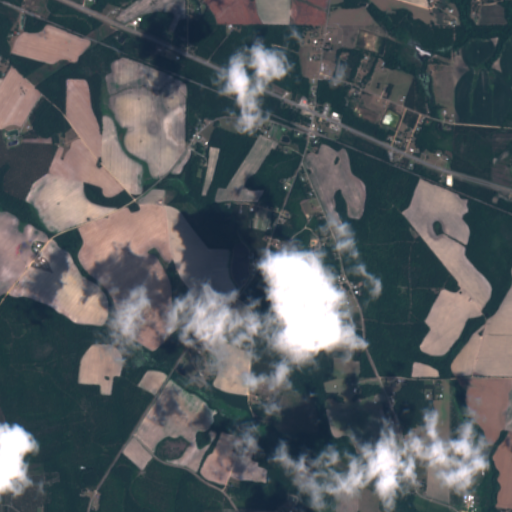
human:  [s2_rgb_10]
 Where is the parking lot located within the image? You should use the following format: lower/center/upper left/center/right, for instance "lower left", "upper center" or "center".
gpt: The parking lot is located in the upper right of the image.
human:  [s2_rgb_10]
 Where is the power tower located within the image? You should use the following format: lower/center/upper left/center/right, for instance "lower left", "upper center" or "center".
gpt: The power tower is located in the upper of the image.
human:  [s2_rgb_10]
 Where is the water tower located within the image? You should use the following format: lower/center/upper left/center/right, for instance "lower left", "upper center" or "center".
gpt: The water tower is located in the upper center of the image.
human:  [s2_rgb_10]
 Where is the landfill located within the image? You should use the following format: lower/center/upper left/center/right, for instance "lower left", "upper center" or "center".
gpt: There is no landfill in the image.